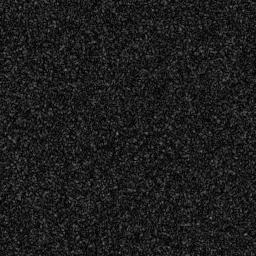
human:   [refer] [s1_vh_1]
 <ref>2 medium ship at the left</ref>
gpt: <box>[[2, 47, 10, 63, 0]], [[20, 37, 33, 55, 0]]</box>